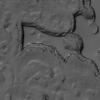
Label: not_dusty